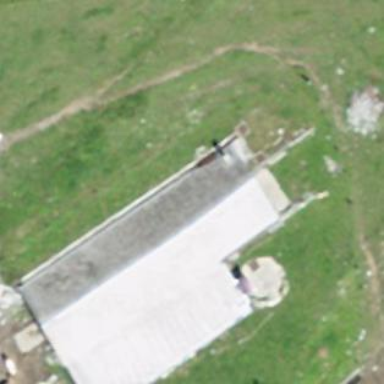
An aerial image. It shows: Agricultural building.